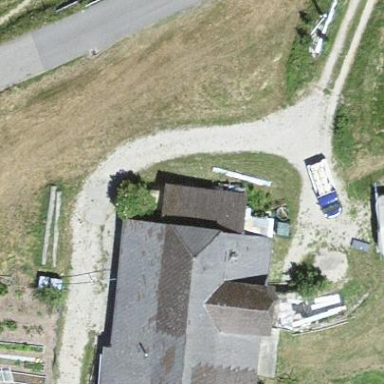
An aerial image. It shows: Farm building.